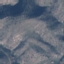
Land use / land cover class: HerbaceousVegetation